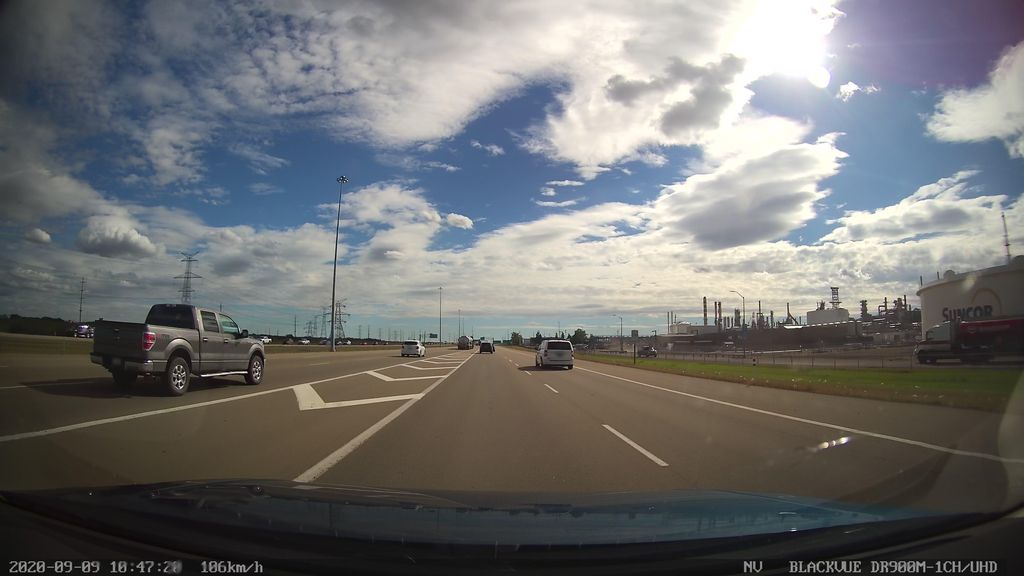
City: edmonton